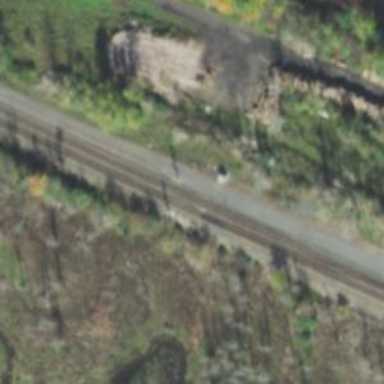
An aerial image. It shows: Railway signal.